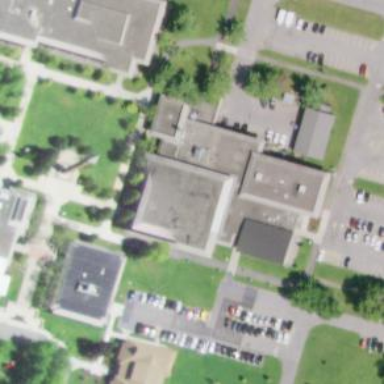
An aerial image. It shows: College building.